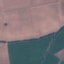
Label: AnnualCrop